Field crop: tomato
Growth stage: 1
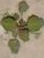
Species: solanum